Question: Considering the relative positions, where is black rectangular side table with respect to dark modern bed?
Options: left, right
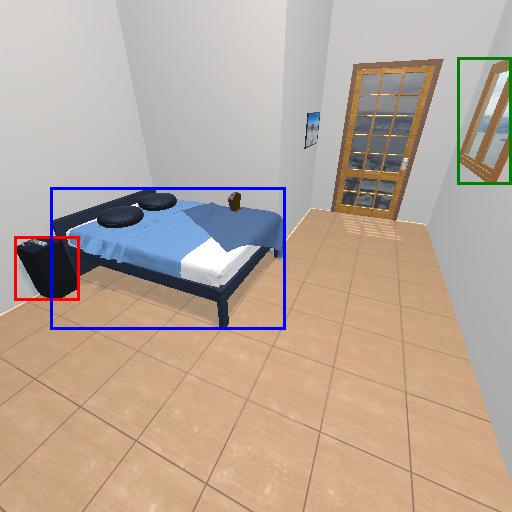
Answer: left